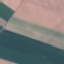
Label: AnnualCrop